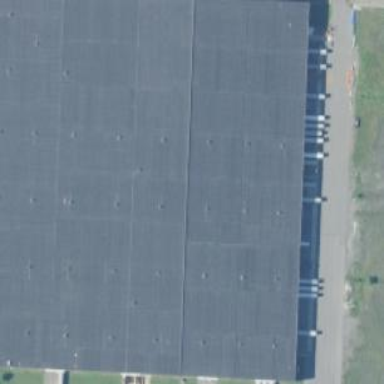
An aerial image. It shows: Warehouse.